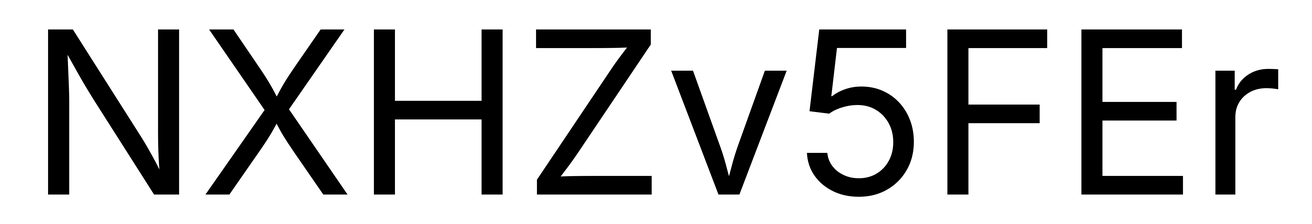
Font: Inter_Regular